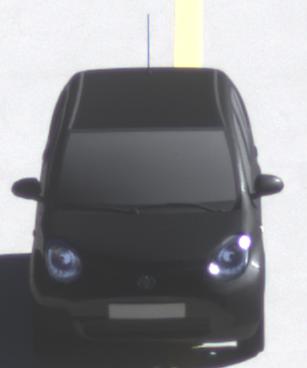
Make: Toyota
Model: Passo
Detailed model: Toyota Passo X Yururi
Model produced from: 2010
Model produced until: 2016
Doors: 5
Color: black
Road condition: dry road
Daytime: morning or afternoon
Contrast: high contrast